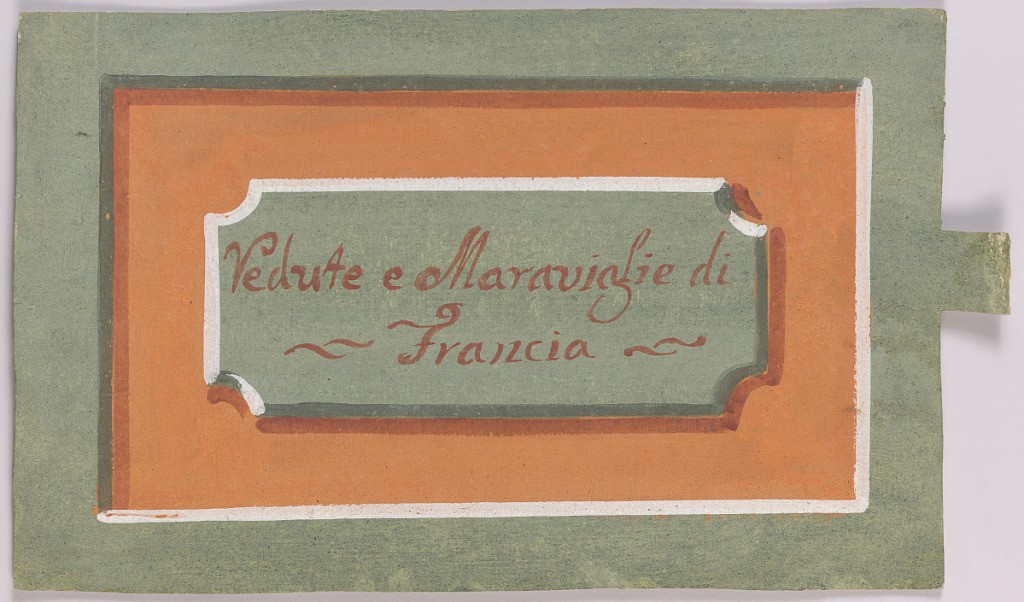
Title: Peep-Show Print
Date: mid-18th century
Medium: Engraving and brush and wash on paper
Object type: Print
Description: Peep-show print